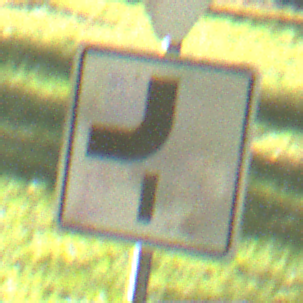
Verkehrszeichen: VerlaufVorfahrtsstrasse7
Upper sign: VorfahrtGewaehren
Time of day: MorningAfternoon
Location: Outdoor (Nature)
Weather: Clear
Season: NotSpecified
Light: Natural